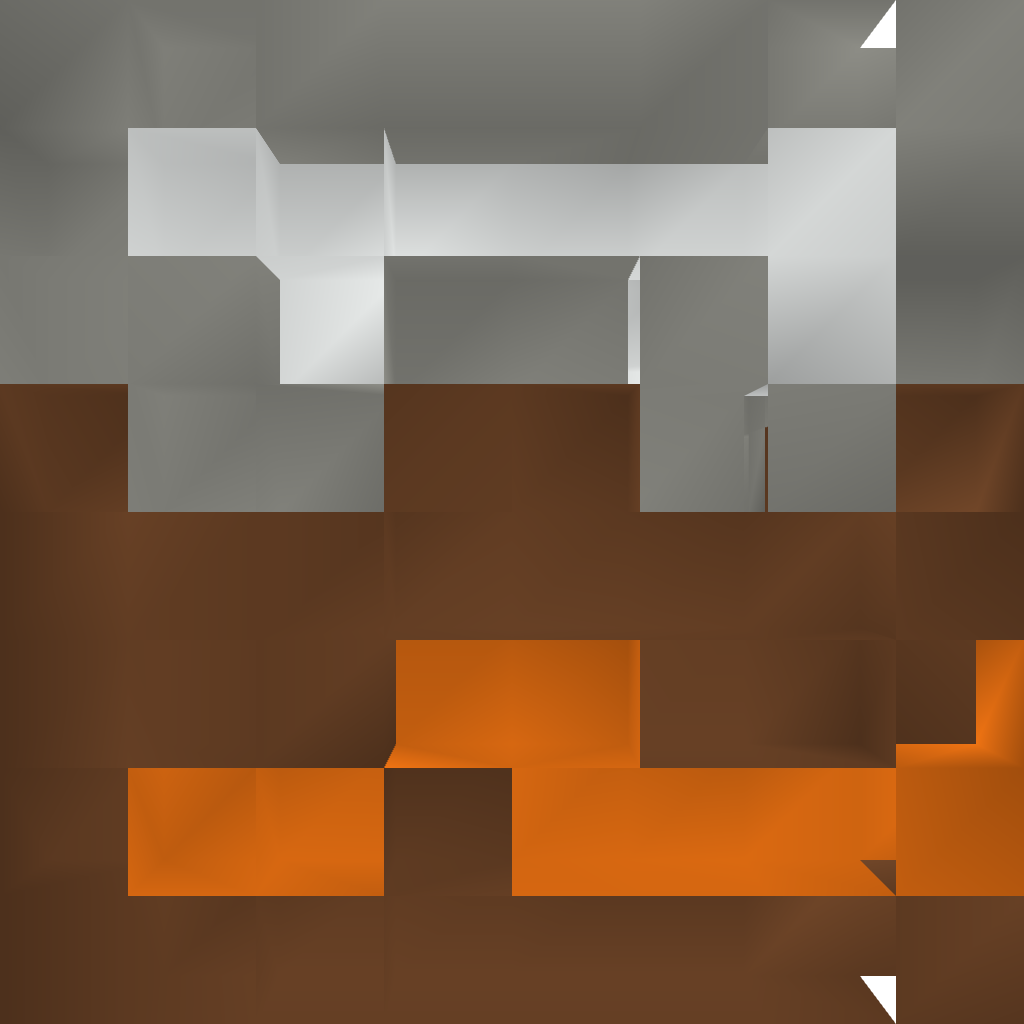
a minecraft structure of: CakeHead